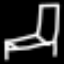
Label: chair